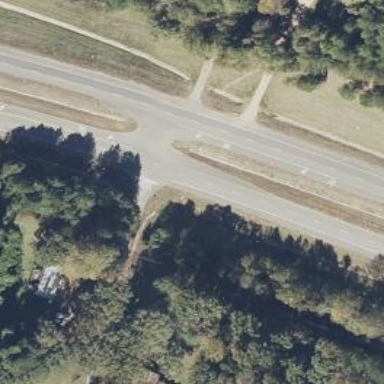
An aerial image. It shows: Asphalt trunk highway.